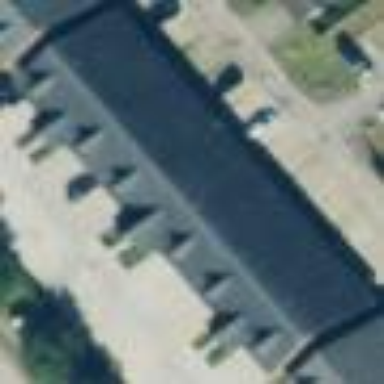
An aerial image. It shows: Commercial building.